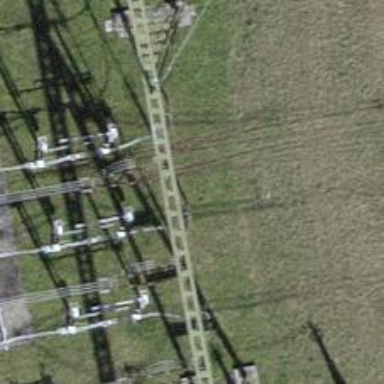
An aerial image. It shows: Insulator used in power equipment.